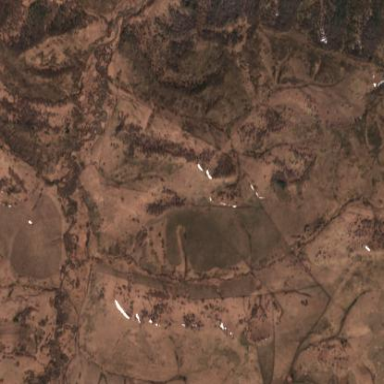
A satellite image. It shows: Pasture area.